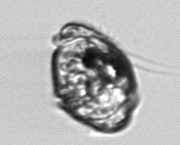
Label: Proterythropsis